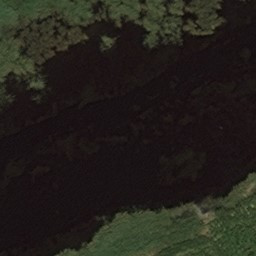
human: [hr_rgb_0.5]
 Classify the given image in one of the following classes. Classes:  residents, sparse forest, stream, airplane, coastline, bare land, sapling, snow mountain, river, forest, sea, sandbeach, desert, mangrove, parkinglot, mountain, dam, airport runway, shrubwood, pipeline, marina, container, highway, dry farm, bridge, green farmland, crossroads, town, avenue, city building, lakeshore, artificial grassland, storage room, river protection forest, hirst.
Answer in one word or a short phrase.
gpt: river